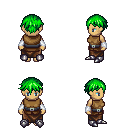
a pixel art fantasy rpg character, female body template, human, tanned skin, leather chest armor, robe skirt, green short bangs hairstyle, white cloth bracers, metal boots, four views (front, back, left, right), 2x2 character sprite sheet, small pixel art, hard edges, no anti-aliasing